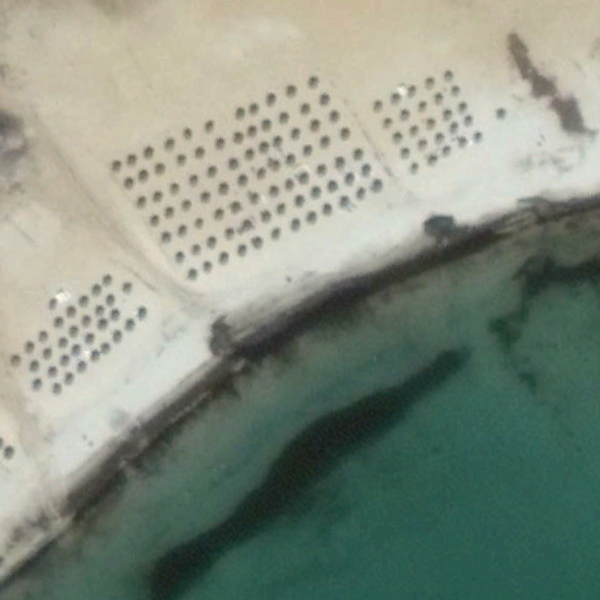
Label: Beach